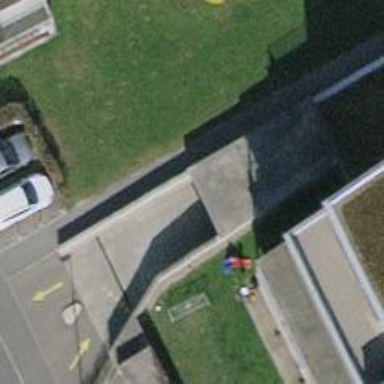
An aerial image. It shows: Parking area.